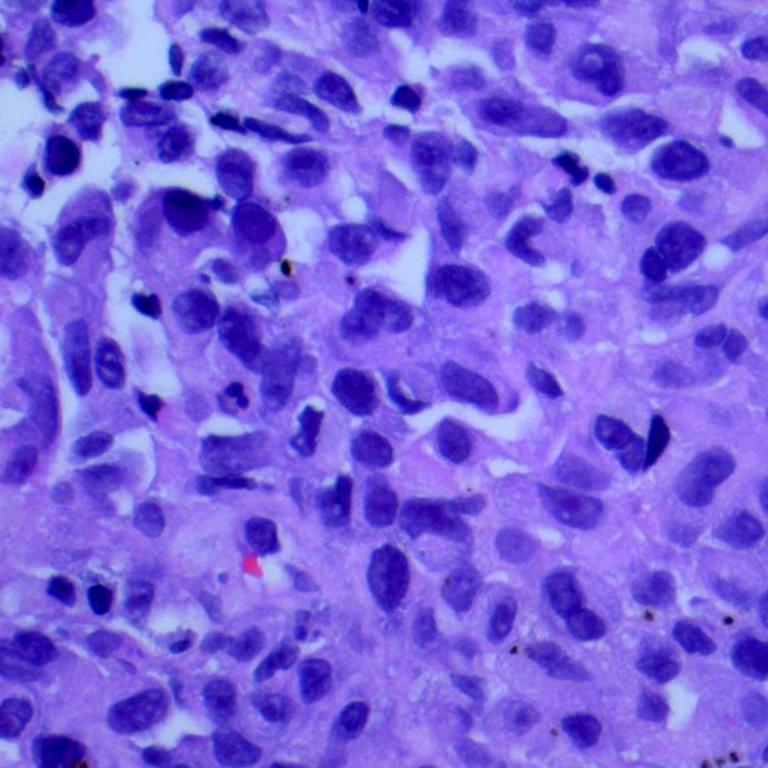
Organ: lung
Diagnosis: adenocarcinomas